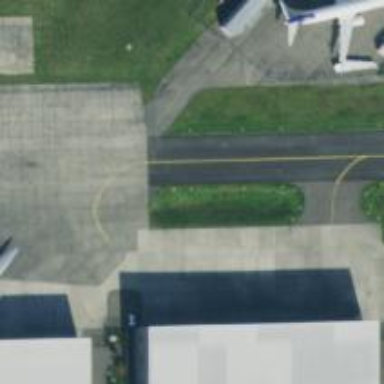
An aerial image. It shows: Apron at the airport.